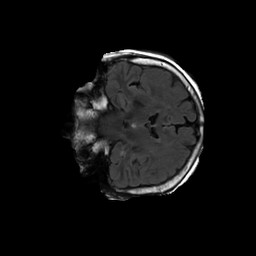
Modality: FLAIR
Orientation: coronal
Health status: ill
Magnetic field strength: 3 T